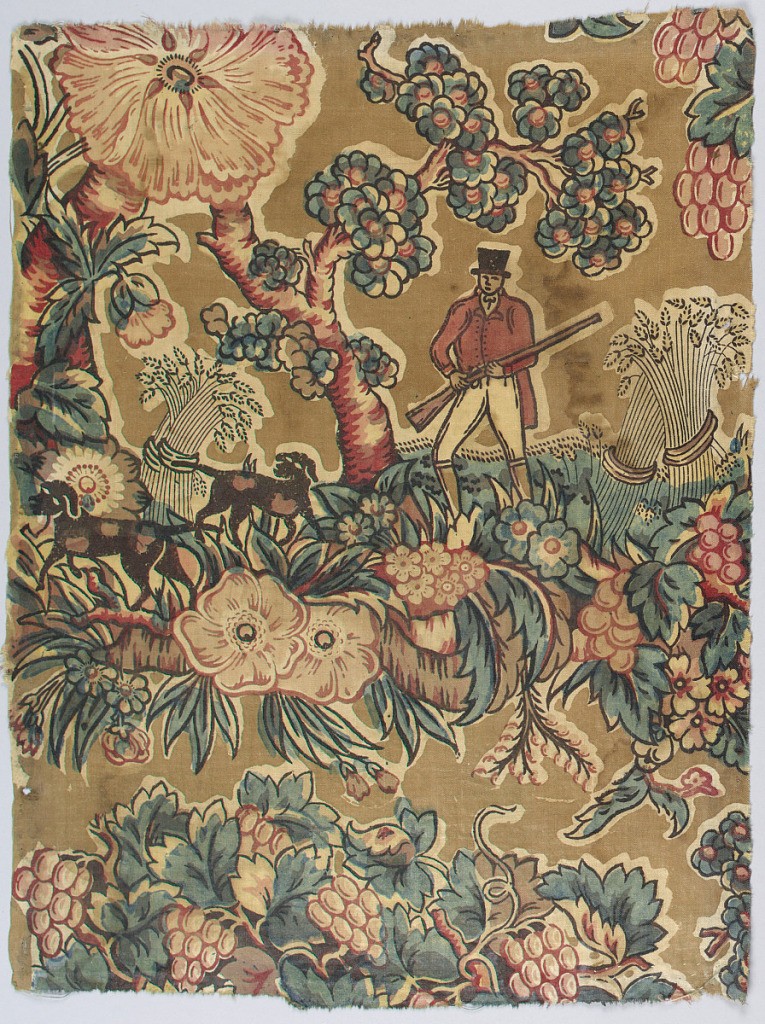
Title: Textile
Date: ca. 1825
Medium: cotton Technique: block printed on plain weave
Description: Fragment showing a pattern of a hunter with two dogs in a field of flowers with sheaves of wheat under a flowering tree. Colors are red, blue, yellow and dark brown on a light brown ground.